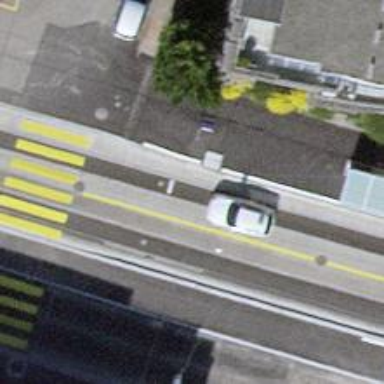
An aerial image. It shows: Tram stop with public transport stop position.